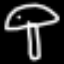
Label: mushroom